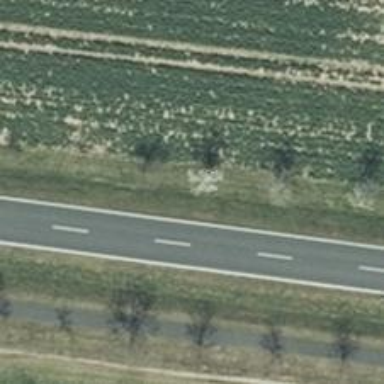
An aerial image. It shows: Row of deciduous broadleaved trees.